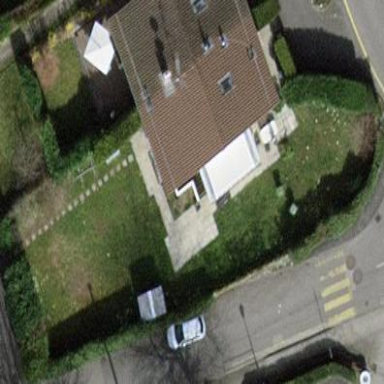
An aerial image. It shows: Garden enclosed by fence.